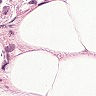
Metastatic tissue present: no